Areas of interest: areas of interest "Industrial"
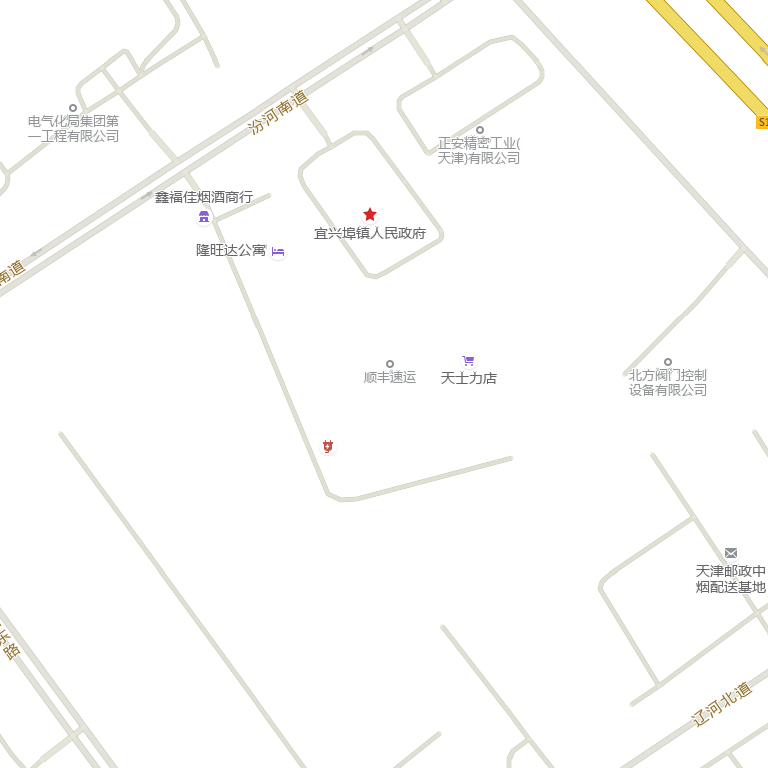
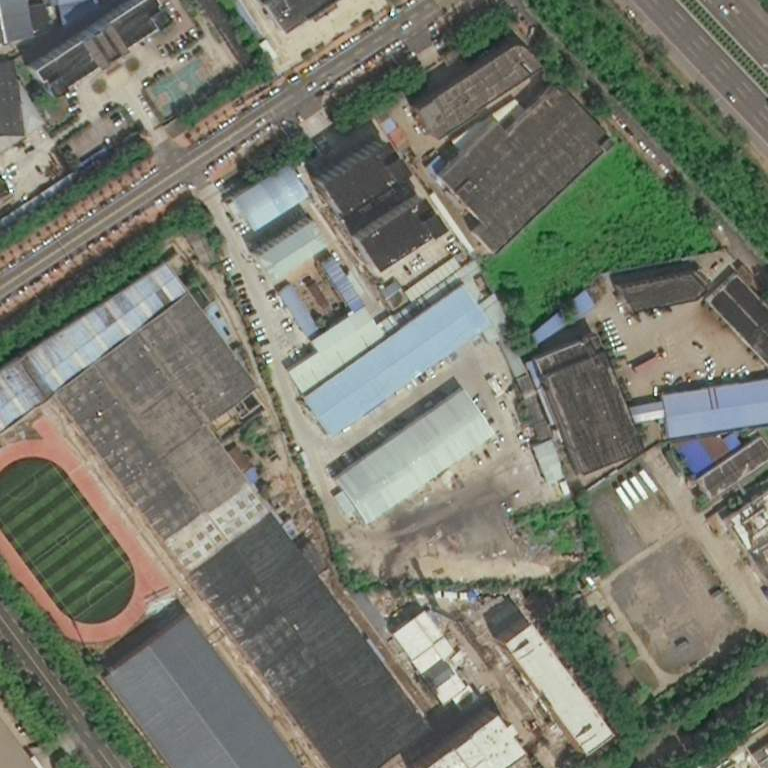